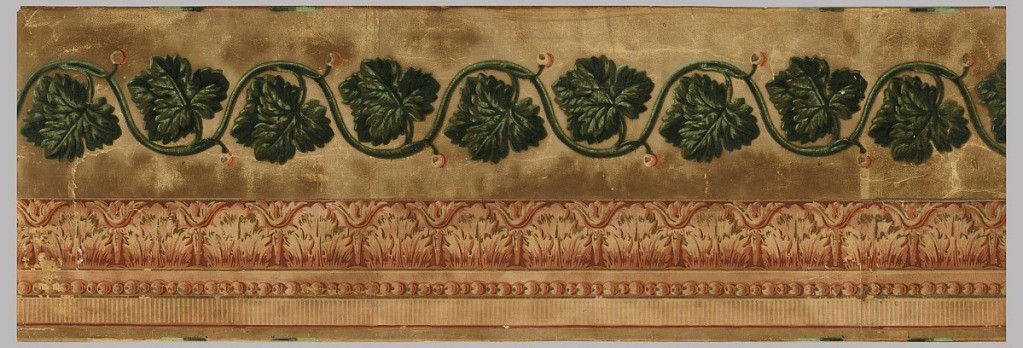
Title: Frieze
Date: ca. 1830
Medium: Block printed and flocked paper
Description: Acanthus and bead moldings at top. Below, a serpentine band of grape leaves in green flock.